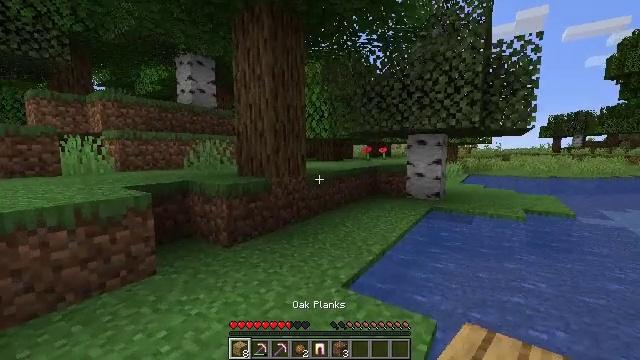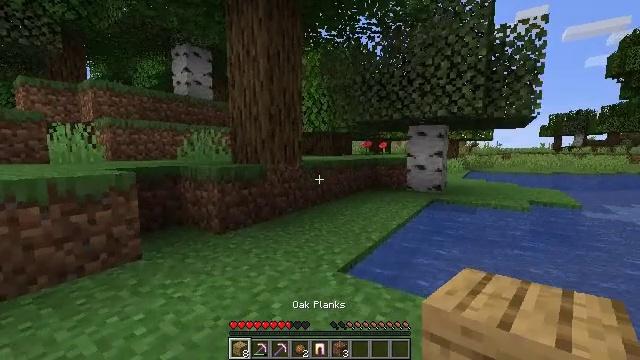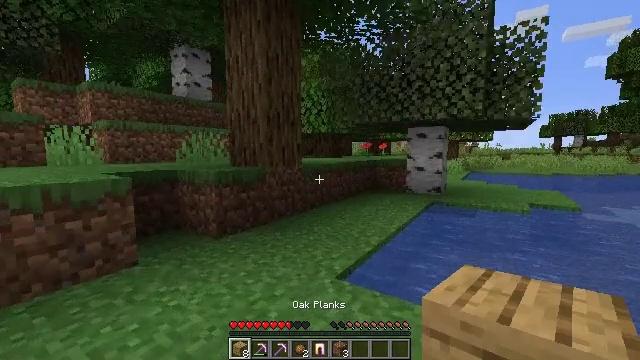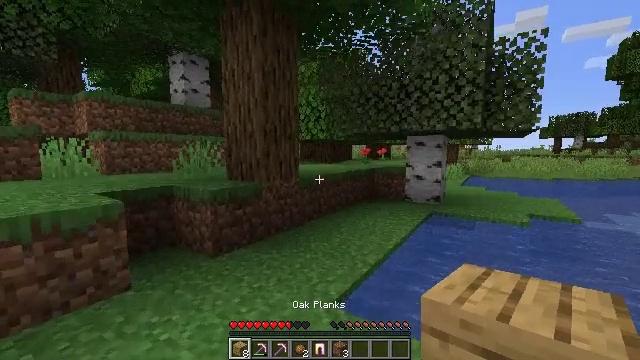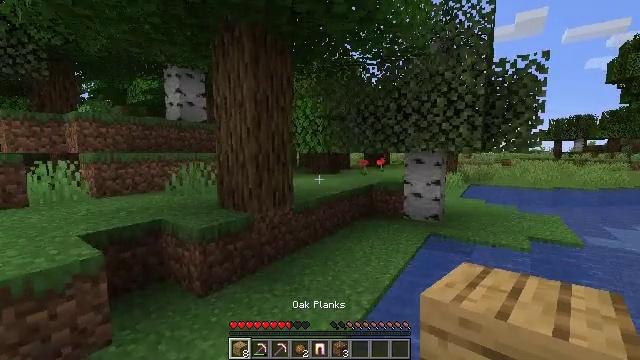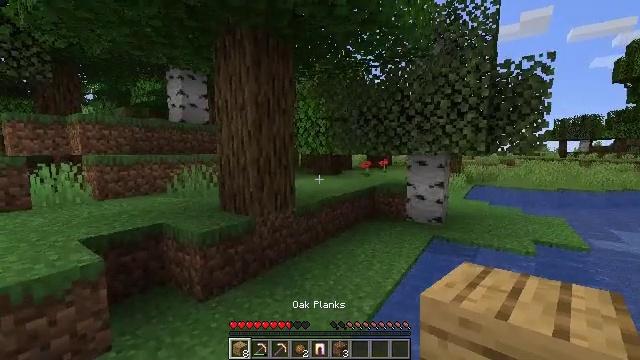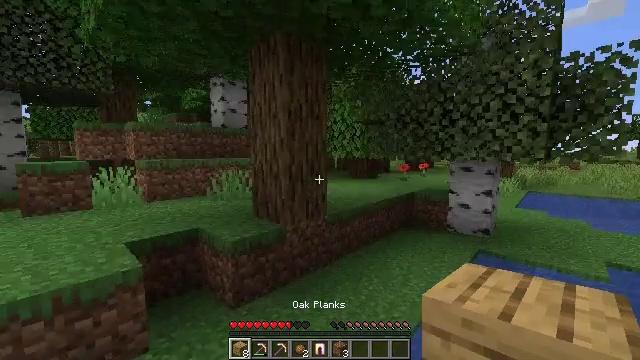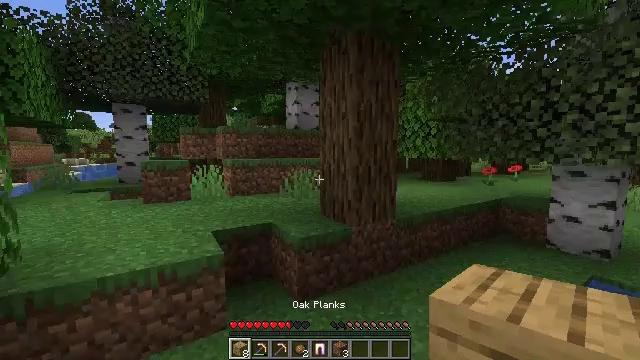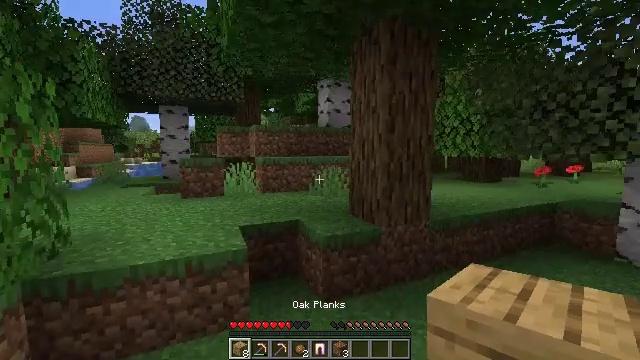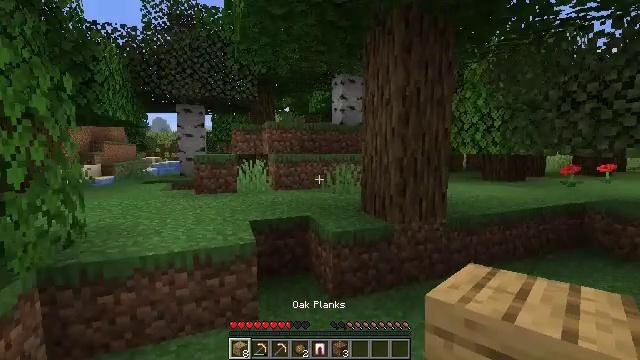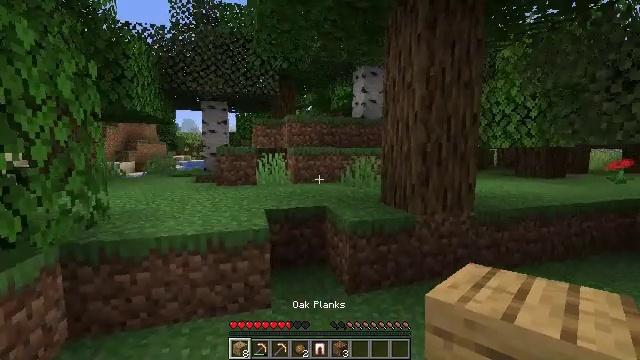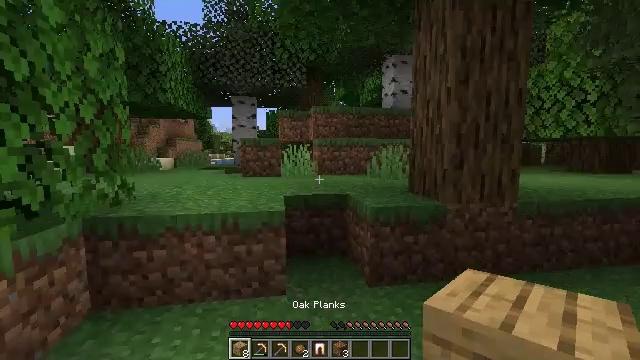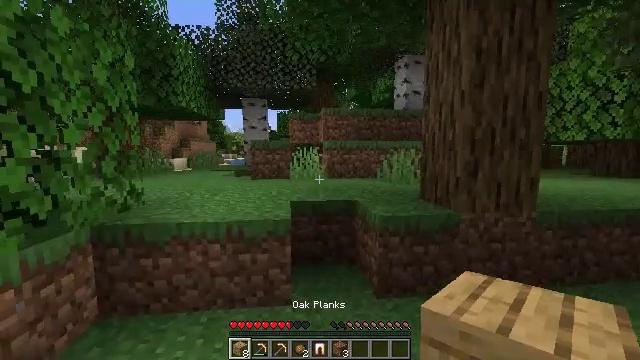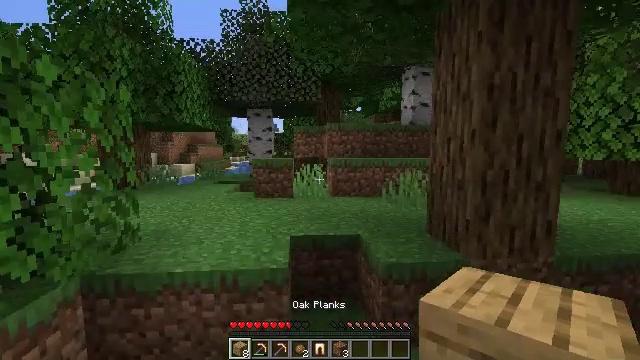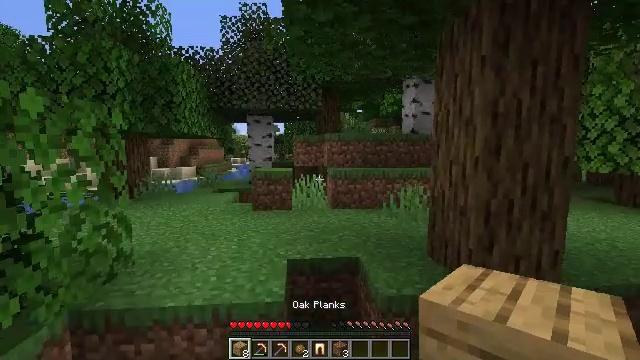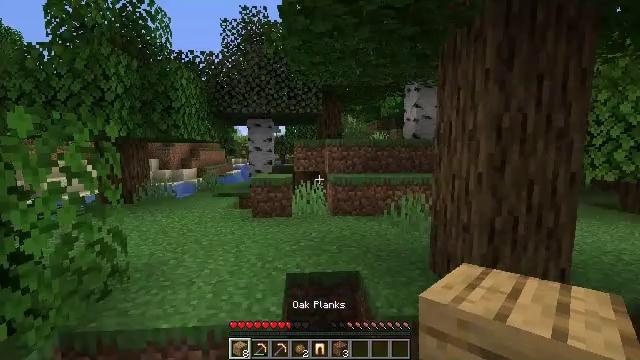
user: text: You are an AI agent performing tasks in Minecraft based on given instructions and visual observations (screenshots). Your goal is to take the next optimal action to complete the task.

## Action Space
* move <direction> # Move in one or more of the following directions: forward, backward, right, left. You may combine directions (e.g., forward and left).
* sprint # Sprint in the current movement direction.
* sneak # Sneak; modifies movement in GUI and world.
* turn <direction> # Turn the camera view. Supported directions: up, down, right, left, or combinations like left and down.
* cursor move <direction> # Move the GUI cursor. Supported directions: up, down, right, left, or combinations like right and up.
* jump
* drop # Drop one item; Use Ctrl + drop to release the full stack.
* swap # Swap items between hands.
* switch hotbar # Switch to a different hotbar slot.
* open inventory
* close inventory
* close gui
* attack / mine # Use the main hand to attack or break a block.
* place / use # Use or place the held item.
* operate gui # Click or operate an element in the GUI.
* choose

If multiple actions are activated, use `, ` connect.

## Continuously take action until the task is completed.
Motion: motion action
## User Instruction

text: Mine cobblestone underground.
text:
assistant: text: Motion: move forward, jump
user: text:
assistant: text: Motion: move forward, jump
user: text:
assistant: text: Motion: move forward, jump
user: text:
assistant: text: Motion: move forward, jump
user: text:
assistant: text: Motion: move forward, jump
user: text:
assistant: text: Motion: move forward, turn left, jump
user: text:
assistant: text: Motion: move forward, turn left, jump
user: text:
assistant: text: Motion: move forward, turn left, jump
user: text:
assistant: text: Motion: move forward, turn left, jump
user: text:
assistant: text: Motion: move forward, turn left, jump
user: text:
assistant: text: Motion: move forward, turn left, jump
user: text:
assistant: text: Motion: move forward, turn left, jump
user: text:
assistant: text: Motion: move forward, turn left, jump
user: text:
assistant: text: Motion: move forward, jump
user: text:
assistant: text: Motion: move forward, jump
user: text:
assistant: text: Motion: move forward, jump
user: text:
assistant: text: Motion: move forward, jump
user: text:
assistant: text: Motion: move forward, jump
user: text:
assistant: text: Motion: move forward, jump
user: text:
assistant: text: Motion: move forward, jump
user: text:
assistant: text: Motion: move forward, jump
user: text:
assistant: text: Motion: move forward, jump
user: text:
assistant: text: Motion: move forward, jump
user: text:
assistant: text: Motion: move forward, jump
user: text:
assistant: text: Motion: move forward, jump
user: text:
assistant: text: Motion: move forward, jump
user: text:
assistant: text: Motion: move forward, jump
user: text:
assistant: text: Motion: move forward, jump
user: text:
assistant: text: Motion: move forward, jump
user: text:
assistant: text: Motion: move forward, jump